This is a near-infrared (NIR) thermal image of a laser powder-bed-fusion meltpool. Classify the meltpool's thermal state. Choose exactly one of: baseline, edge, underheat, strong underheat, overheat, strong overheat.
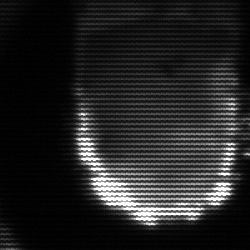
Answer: baseline